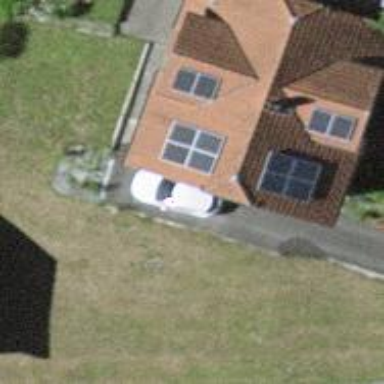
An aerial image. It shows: Solar power generator using photovoltaic panels.